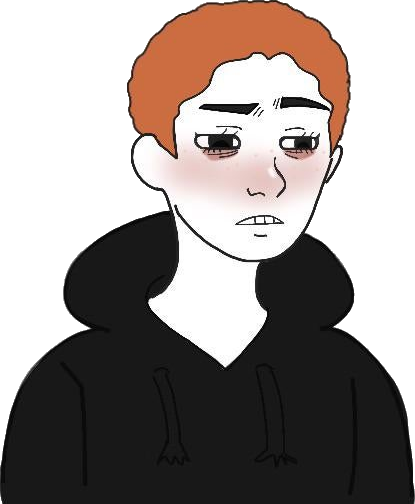
Label: 5_Twinkjak